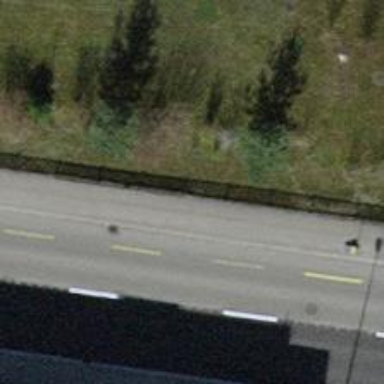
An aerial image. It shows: Bus stop with platform for public transport.